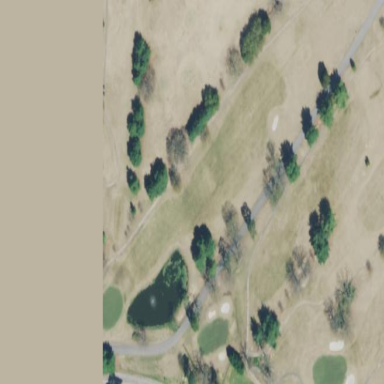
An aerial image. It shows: Grassy area designated as golf fairway.